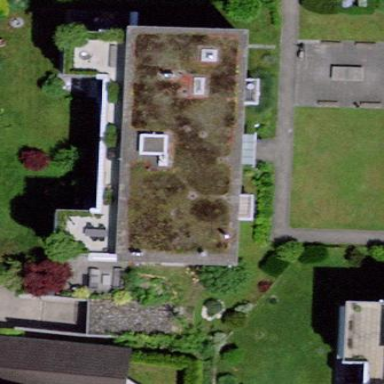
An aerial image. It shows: Building with apartments and flat roof.